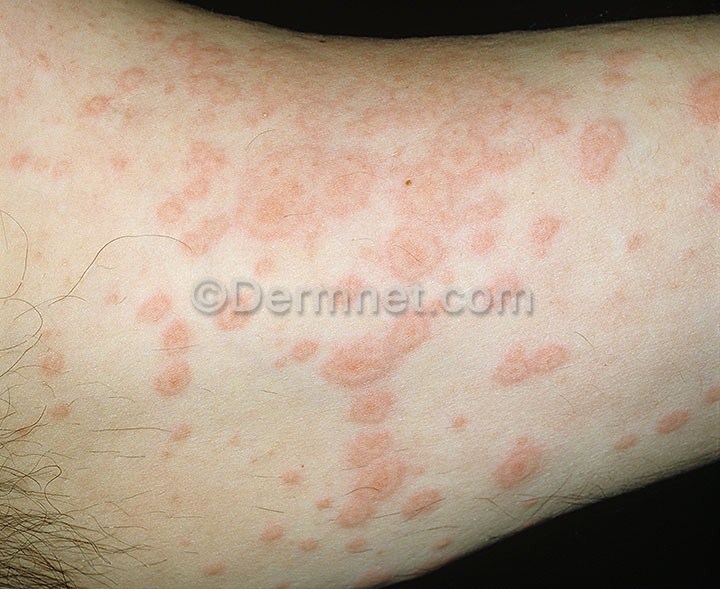
Disease: Vasculitis Photos